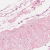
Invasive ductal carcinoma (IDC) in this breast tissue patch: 0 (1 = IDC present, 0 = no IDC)